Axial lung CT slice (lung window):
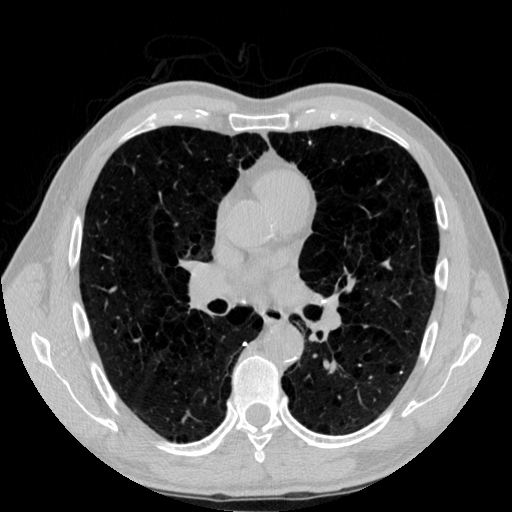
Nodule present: no